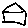
Label: house